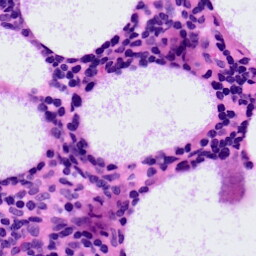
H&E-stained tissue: LymphNode